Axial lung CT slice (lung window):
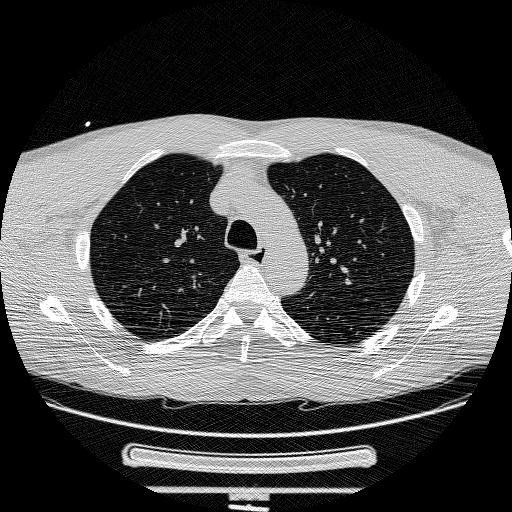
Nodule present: no